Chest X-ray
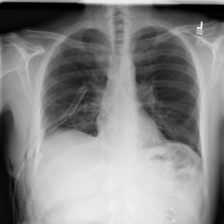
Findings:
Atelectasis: negative
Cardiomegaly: negative
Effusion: negative
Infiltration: negative
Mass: negative
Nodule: negative
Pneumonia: negative
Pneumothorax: positive
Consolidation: negative
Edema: negative
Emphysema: negative
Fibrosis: negative
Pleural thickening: negative
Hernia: negative